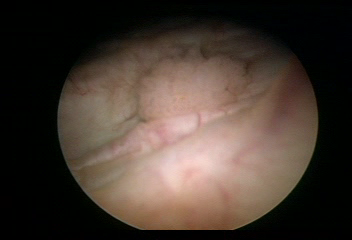
Modality: WLC
Class: Malignant
Subclass: LowGradePapillary
Lesion: L1
Stage: Ta
Morphology: Papillary
Bladder cancer association: Yes
Annotated structures: Tumor